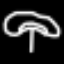
Label: mushroom